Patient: sex F, age 54
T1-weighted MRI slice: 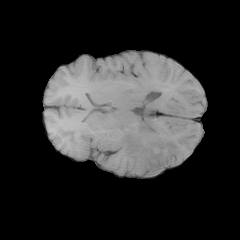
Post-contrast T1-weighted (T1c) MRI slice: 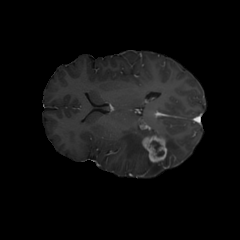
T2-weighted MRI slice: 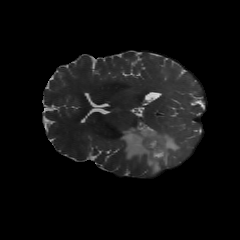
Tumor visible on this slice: yes
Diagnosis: Glioblastoma, IDH-wildtype
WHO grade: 4